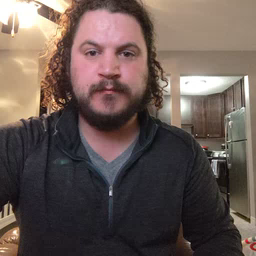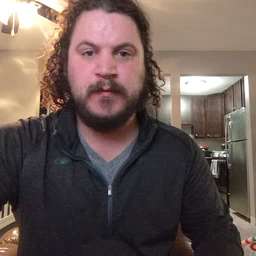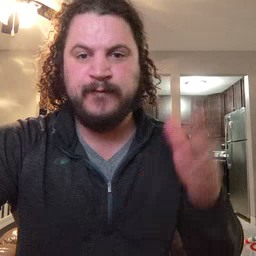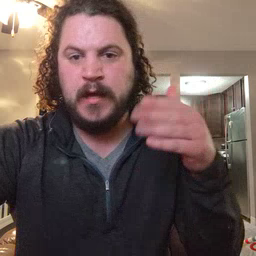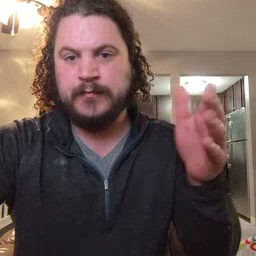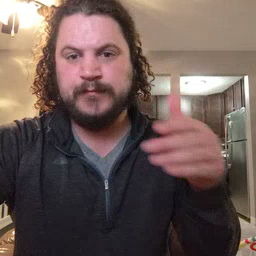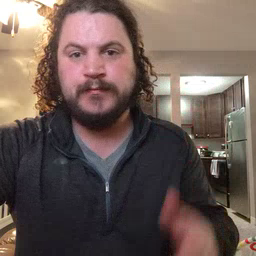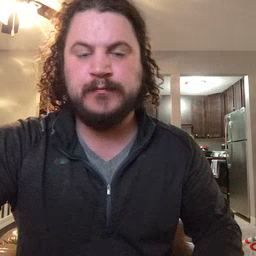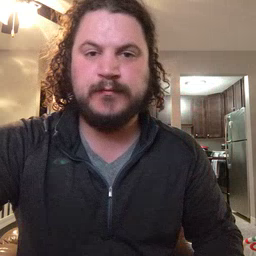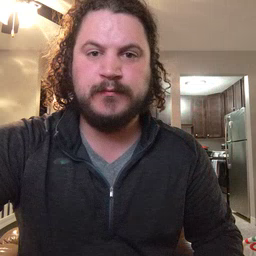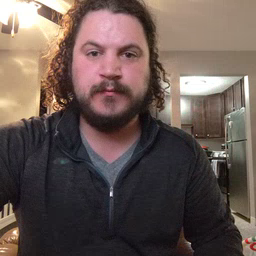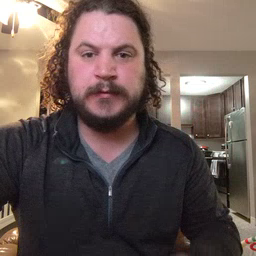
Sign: flag